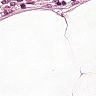
Metastatic tissue present: no